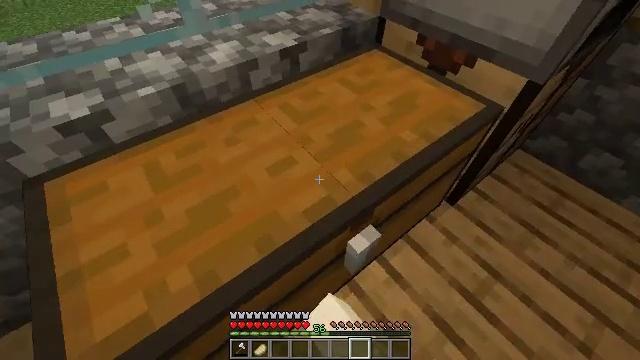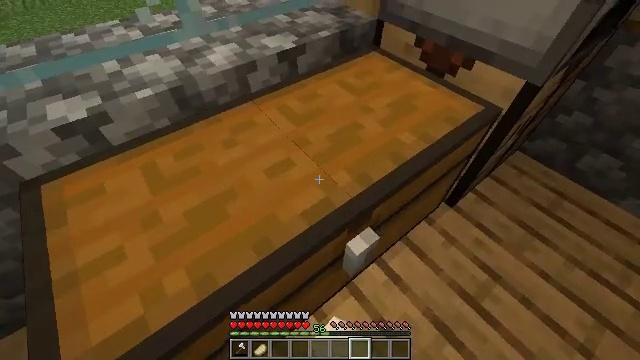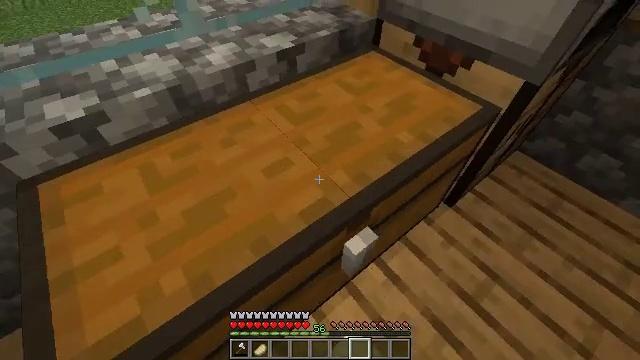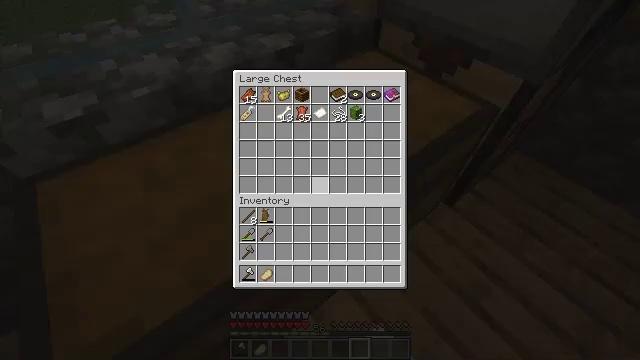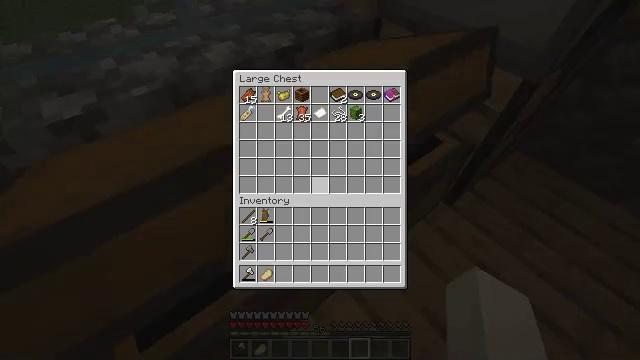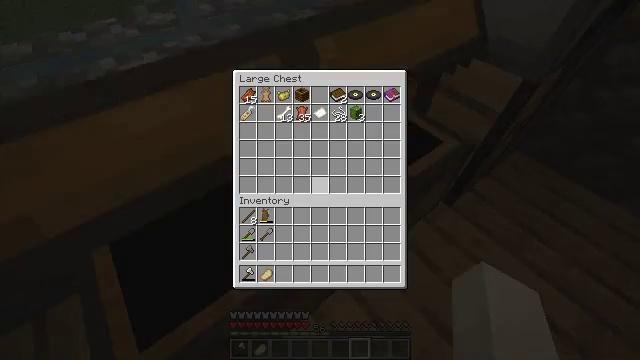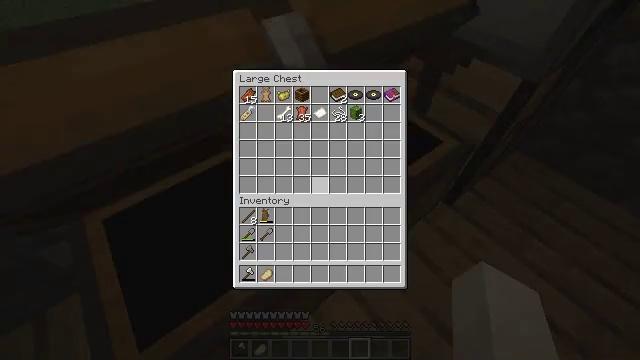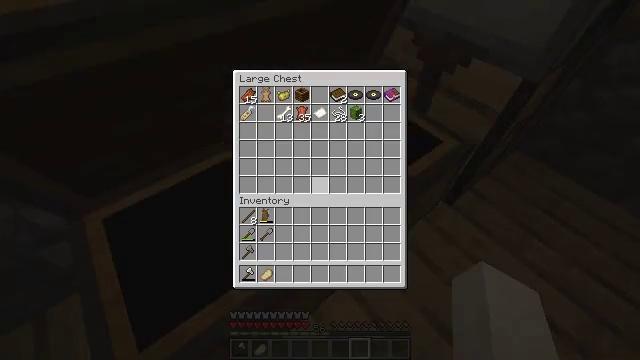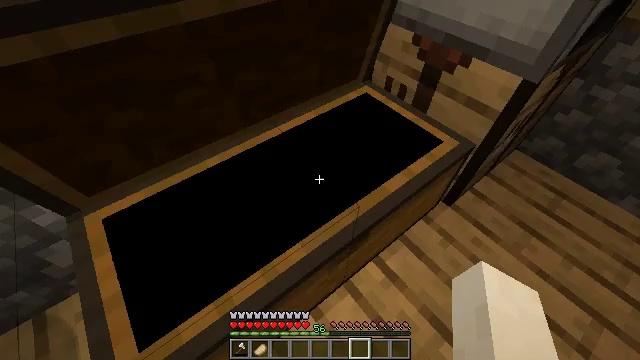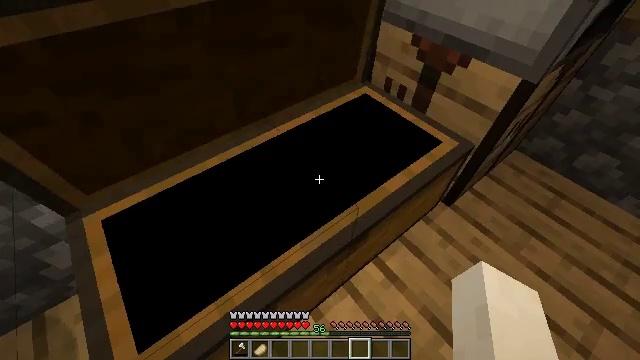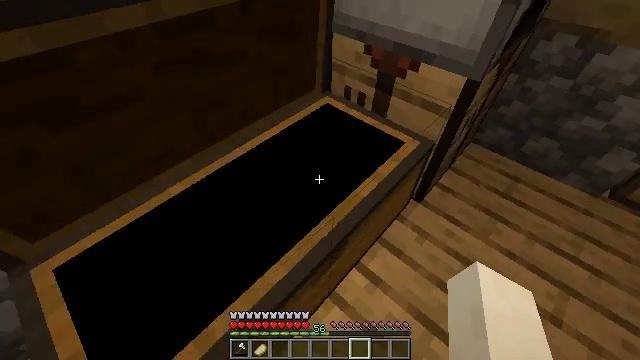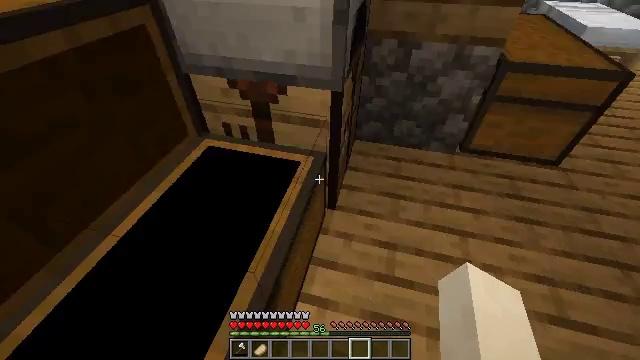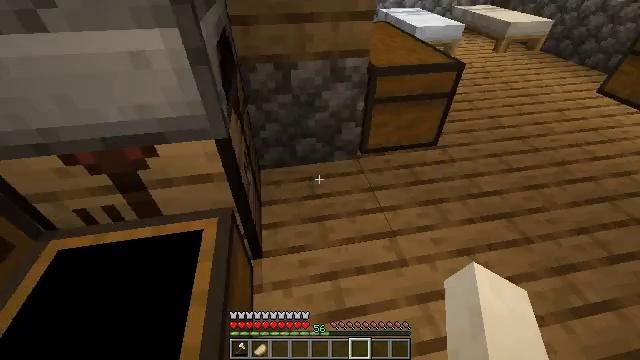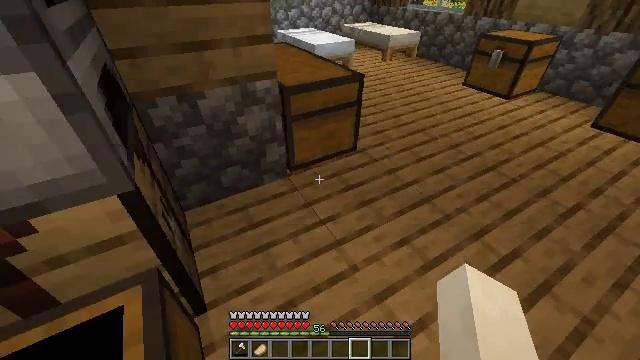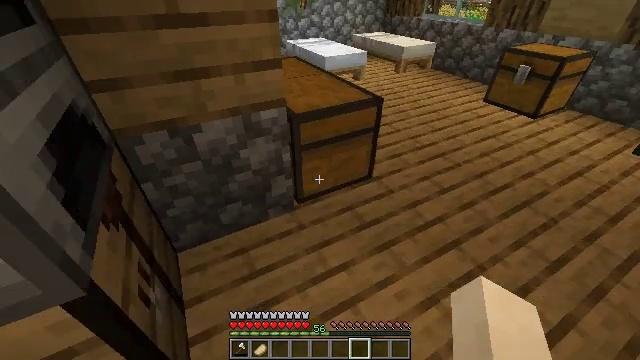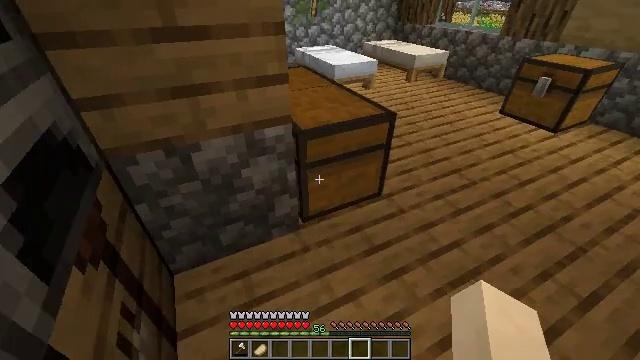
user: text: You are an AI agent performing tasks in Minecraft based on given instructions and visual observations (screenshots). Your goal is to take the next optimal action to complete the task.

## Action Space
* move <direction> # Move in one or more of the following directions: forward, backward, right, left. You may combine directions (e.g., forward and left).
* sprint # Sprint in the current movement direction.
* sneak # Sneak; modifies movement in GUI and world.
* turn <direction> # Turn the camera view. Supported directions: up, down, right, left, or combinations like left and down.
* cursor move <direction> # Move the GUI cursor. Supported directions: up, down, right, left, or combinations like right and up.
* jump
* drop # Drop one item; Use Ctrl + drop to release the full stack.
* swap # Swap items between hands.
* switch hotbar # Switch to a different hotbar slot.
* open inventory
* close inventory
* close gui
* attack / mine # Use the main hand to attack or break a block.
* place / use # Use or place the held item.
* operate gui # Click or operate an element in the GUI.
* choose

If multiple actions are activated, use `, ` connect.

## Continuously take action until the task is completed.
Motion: motion action
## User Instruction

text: Mine the clay from the riverbed.
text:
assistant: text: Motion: no_op
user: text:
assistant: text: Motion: no_op
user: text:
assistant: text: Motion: open gui
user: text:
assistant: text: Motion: no_op
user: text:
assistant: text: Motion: no_op
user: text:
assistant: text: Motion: no_op
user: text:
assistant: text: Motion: no_op
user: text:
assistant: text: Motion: no_op
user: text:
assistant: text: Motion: close gui
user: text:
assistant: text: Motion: move forward, turn right and up, open inventory
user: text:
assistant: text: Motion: move forward, turn right and up, open inventory
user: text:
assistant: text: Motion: move forward, turn right and up
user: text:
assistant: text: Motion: move forward, turn right and up
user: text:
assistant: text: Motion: move forward, turn left and up
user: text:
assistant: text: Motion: move forward, turn left and up
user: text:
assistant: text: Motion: turn left
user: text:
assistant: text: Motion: no_op
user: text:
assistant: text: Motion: turn up
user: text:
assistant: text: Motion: turn right and up
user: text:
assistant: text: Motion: turn right and up, use / place
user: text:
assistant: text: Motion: use / place
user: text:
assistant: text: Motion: use / place
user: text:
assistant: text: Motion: use / place
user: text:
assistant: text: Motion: no_op
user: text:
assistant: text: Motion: no_op
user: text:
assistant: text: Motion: no_op
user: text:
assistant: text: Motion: no_op
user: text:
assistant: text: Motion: no_op
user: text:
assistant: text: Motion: no_op
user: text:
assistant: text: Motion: no_op